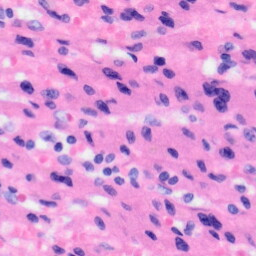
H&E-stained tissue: Liver